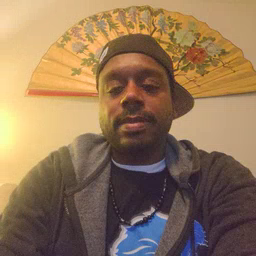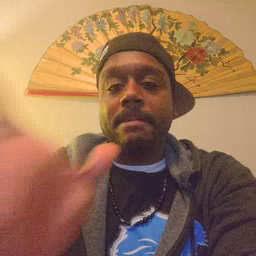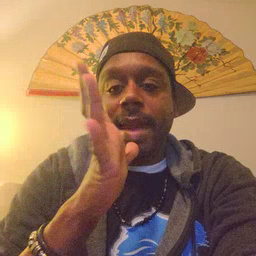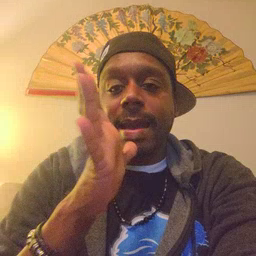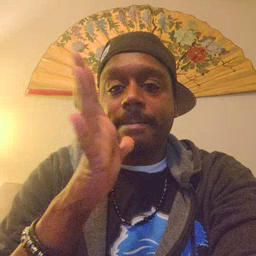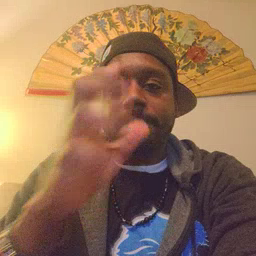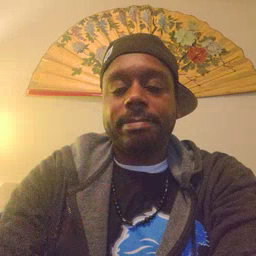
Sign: mom